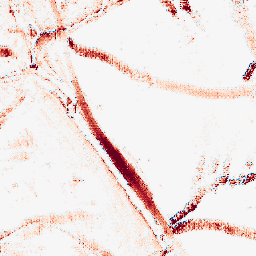
Category: morphological
Decomposition family: morphological_square
Decomposition parameters: operation: opening
size: 15
Upsampling method: regularized
Upsampling parameters: scale: 2
lambda_reg: 0.1
Upsampling scale: 2